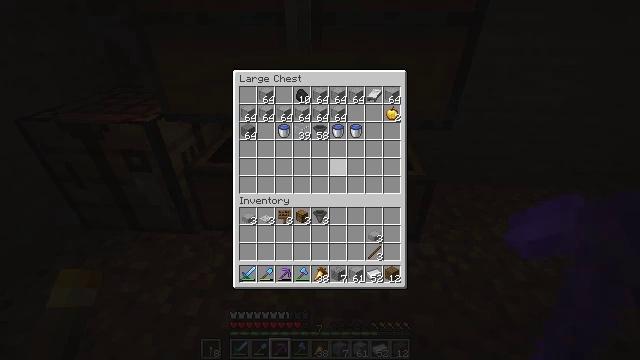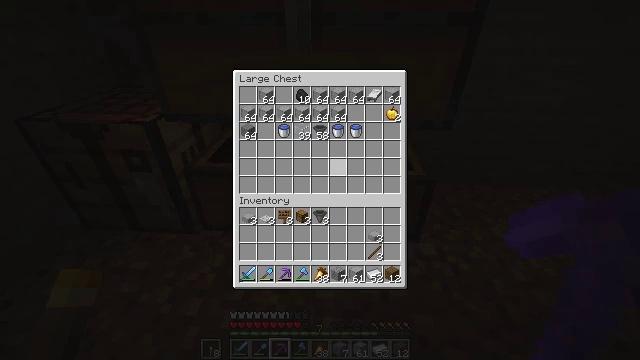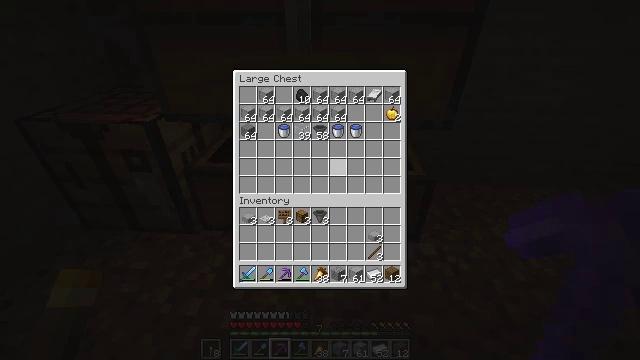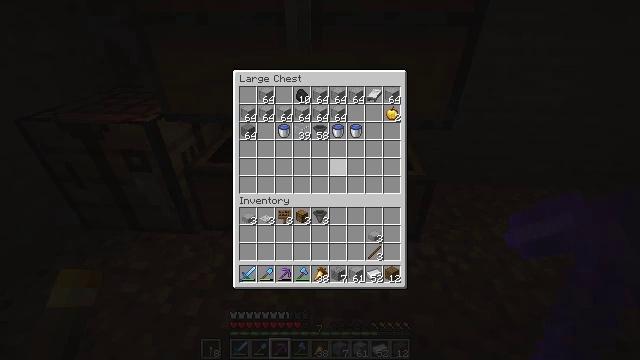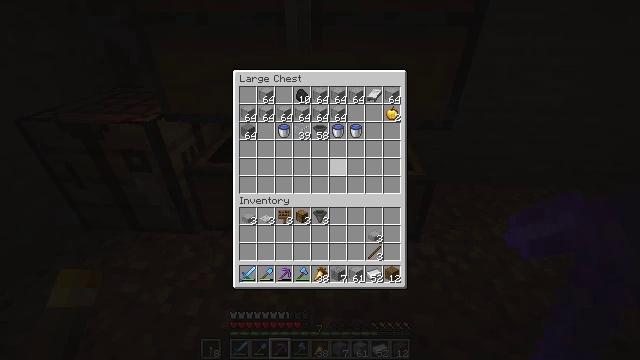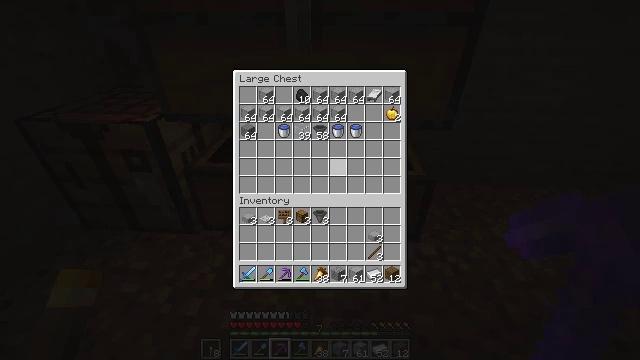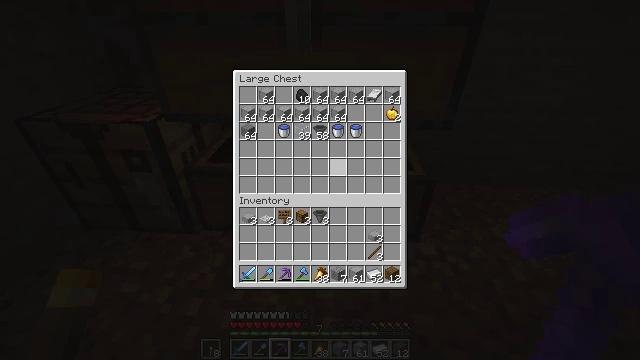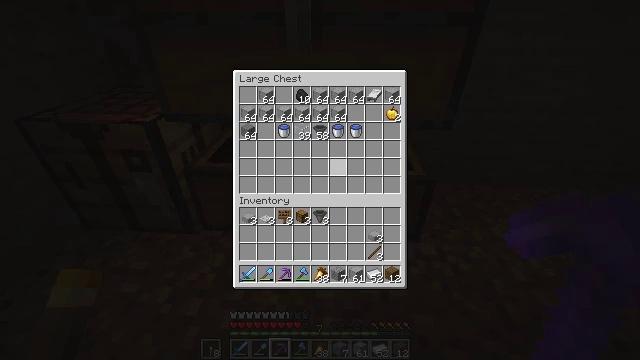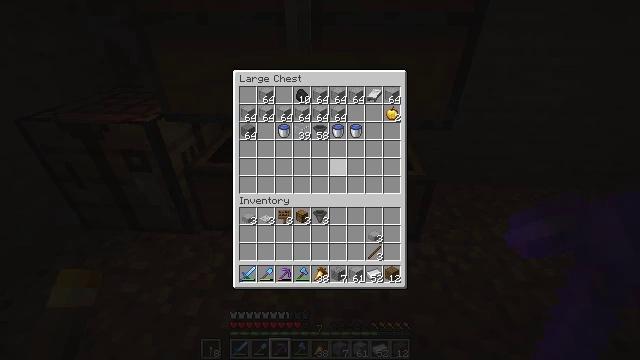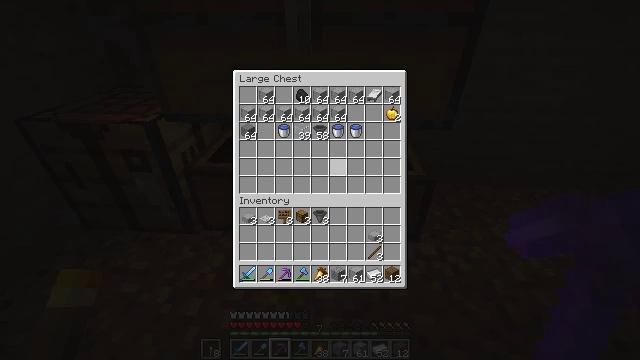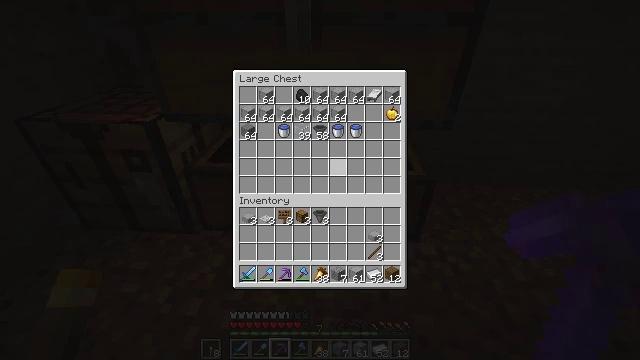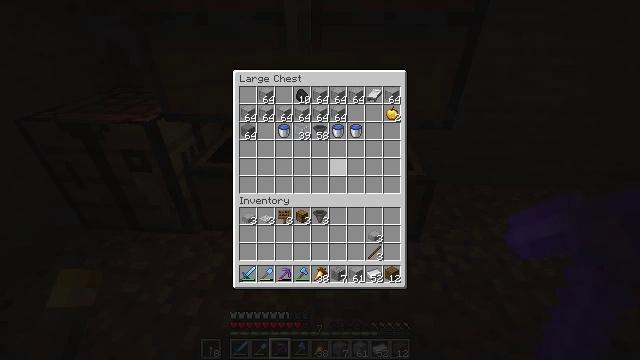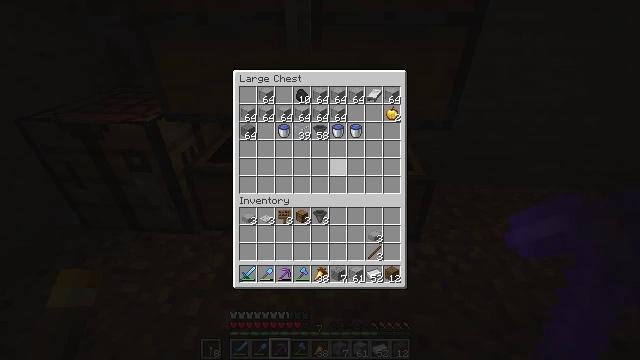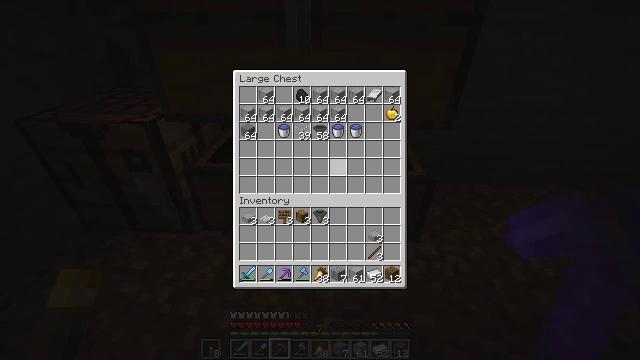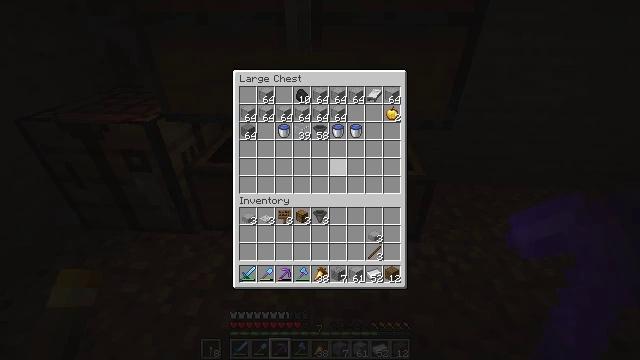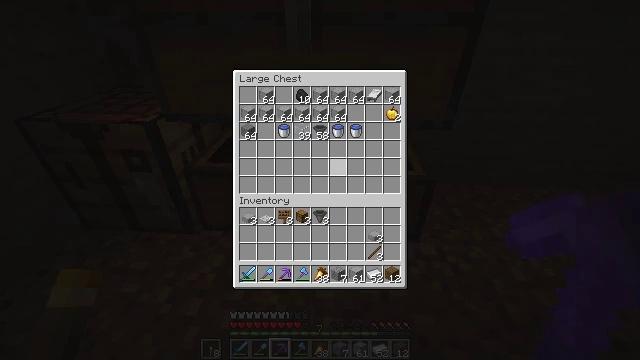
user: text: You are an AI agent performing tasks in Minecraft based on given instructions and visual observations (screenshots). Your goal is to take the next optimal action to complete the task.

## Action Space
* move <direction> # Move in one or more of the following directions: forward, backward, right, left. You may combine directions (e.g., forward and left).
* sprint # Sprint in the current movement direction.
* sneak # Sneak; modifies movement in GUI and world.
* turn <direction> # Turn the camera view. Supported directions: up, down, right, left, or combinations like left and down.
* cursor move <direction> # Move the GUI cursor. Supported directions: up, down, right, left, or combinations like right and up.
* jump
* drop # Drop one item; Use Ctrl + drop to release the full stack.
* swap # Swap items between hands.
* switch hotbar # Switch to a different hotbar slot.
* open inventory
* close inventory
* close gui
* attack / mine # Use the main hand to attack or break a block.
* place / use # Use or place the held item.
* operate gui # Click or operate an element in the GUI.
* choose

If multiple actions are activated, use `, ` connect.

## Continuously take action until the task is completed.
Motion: motion action
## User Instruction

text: craft item andesite wall
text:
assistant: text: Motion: no_op
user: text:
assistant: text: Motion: no_op
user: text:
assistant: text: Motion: no_op
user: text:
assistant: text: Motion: no_op
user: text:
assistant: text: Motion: no_op
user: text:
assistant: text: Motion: no_op
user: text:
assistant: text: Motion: no_op
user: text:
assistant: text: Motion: no_op
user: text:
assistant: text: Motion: no_op
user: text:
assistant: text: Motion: no_op
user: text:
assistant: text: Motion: no_op
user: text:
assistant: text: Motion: no_op
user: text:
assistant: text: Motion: no_op
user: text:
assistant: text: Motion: no_op
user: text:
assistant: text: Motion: no_op
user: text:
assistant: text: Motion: no_op
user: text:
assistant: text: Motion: no_op
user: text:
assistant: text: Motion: no_op
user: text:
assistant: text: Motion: no_op
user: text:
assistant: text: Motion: no_op
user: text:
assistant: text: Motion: no_op
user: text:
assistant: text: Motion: no_op
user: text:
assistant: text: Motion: no_op
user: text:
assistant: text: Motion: no_op
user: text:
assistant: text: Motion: no_op
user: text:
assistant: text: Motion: no_op
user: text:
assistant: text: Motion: no_op
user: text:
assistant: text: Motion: no_op
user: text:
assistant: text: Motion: no_op
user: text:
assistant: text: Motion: no_op